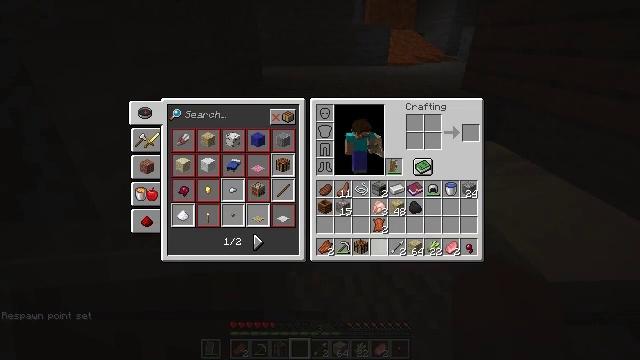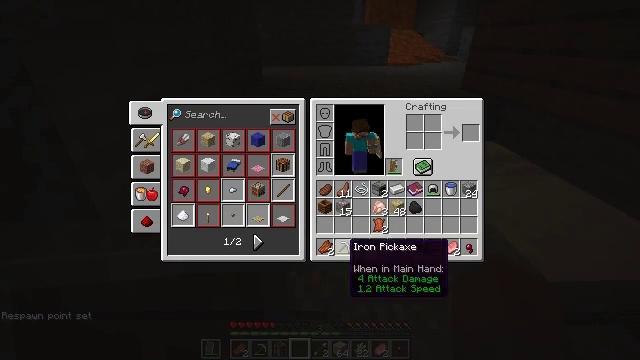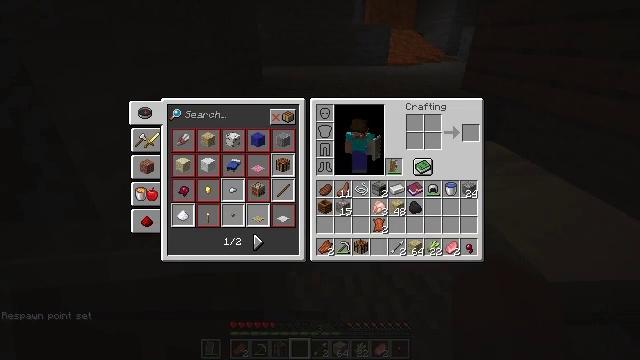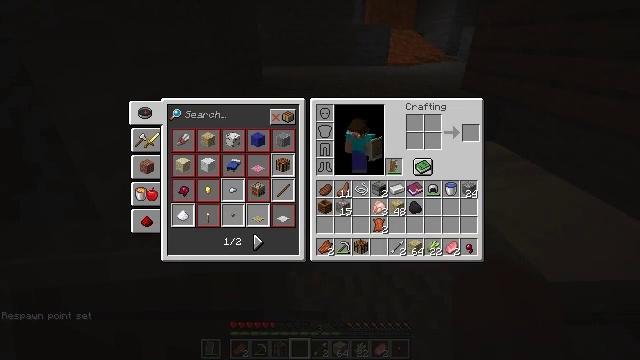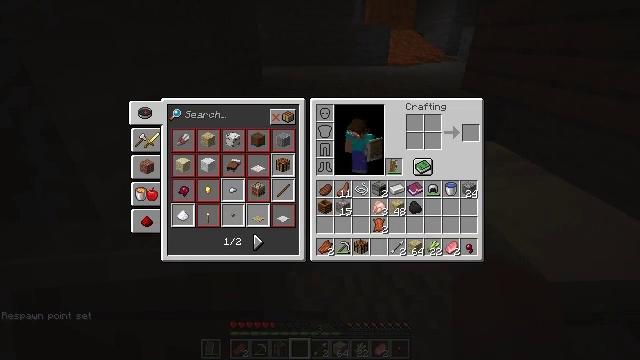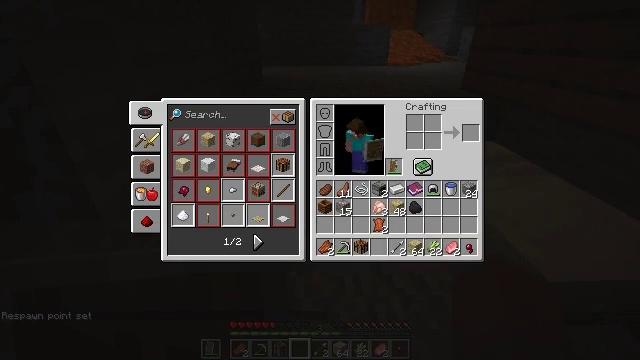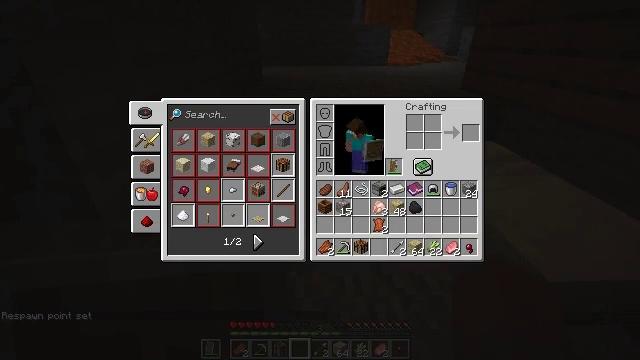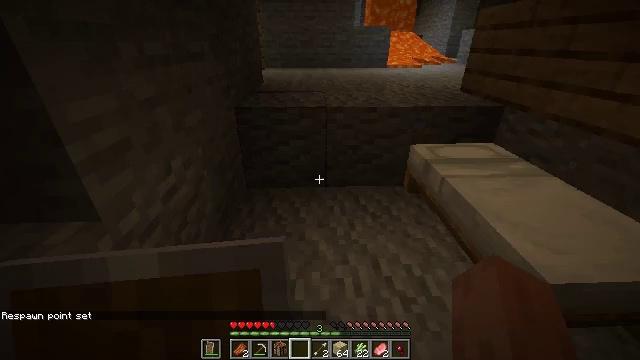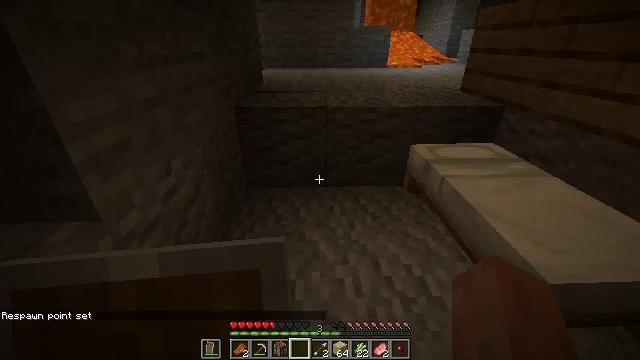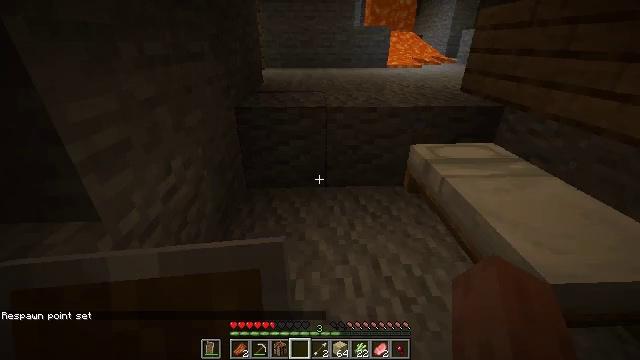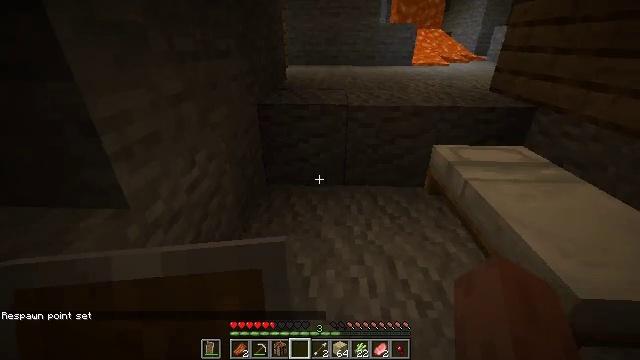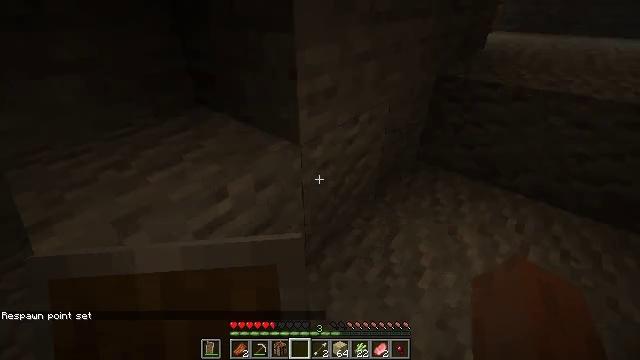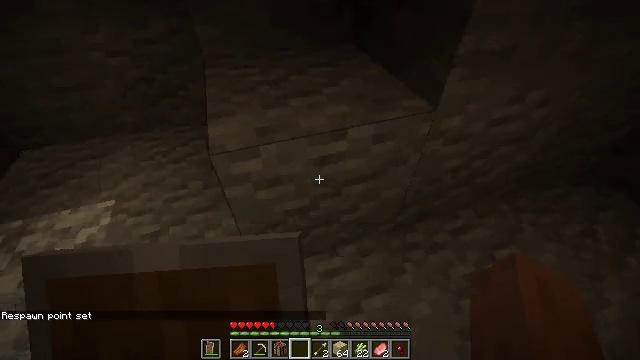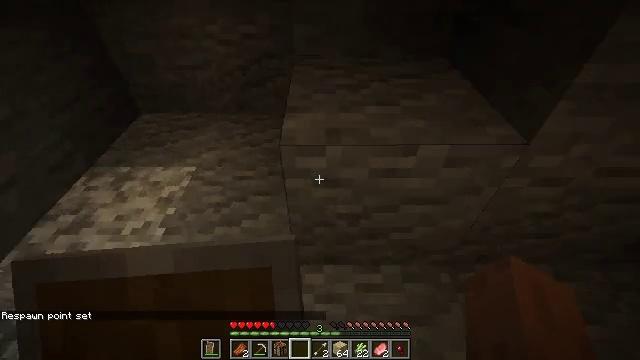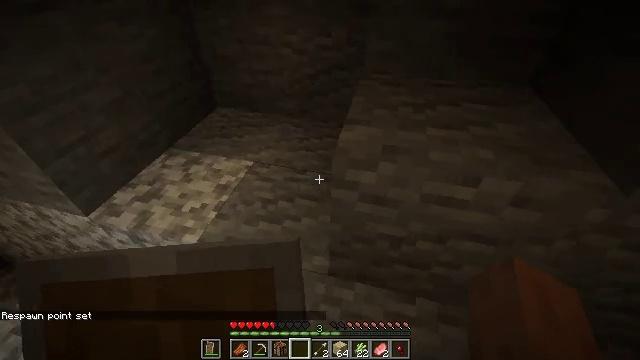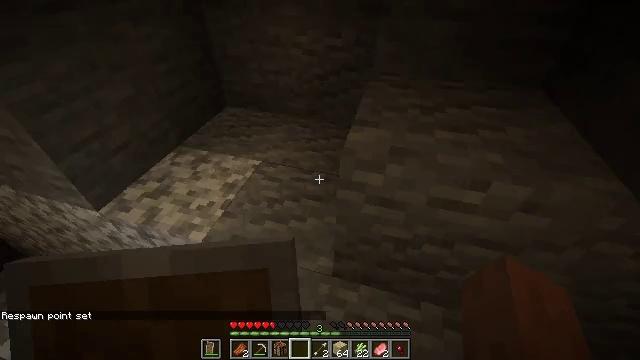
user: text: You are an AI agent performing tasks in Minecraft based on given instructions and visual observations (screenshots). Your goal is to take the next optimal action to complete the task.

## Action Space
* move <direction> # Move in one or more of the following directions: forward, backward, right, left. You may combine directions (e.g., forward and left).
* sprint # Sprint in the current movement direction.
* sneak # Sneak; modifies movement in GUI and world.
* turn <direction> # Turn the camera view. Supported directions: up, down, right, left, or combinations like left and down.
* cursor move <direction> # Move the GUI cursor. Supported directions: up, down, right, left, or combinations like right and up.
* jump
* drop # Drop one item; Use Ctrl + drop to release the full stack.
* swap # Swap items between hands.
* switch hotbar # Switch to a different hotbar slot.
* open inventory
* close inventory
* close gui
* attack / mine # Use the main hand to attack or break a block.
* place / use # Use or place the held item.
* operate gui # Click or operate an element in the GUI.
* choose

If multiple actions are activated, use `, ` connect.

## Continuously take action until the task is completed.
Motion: motion action
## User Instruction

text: Drop an arrow.
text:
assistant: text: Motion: cursor move left
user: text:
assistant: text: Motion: cursor move left
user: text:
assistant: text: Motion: cursor move left
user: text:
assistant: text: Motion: cursor move left
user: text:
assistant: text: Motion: cursor move left
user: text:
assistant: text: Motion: no_op
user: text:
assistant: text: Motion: close inventory
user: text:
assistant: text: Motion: close inventory
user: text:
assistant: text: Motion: close inventory
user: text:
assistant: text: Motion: turn left
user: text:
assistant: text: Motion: turn left and down
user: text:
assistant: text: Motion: turn left and down
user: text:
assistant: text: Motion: turn left and up
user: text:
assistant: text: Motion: turn left and up
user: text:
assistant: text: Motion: turn left
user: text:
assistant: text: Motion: no_op
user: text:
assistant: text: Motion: move back
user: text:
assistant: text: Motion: move back
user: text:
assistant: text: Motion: move back, turn left
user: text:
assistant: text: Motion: turn left and down
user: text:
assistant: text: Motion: turn left and down
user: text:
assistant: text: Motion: turn left
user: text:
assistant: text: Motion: turn up
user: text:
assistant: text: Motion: no_op
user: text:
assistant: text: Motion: no_op
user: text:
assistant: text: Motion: no_op
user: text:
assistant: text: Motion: turn left
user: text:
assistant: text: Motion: move forward, turn left
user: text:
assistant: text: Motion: move forward, turn left and down
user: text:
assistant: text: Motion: move forward, turn left